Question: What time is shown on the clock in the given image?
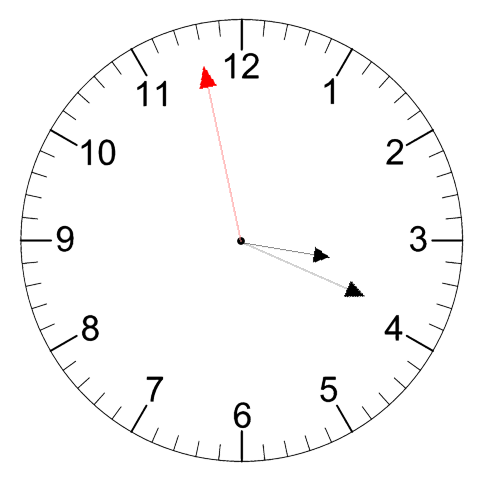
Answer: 03:18:58